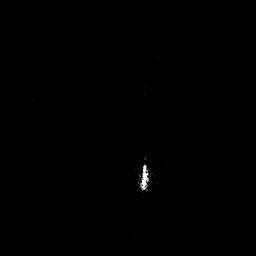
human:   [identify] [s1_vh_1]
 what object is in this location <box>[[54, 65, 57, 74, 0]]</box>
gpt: <ref>1 small ship at the center</ref>